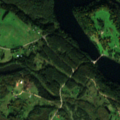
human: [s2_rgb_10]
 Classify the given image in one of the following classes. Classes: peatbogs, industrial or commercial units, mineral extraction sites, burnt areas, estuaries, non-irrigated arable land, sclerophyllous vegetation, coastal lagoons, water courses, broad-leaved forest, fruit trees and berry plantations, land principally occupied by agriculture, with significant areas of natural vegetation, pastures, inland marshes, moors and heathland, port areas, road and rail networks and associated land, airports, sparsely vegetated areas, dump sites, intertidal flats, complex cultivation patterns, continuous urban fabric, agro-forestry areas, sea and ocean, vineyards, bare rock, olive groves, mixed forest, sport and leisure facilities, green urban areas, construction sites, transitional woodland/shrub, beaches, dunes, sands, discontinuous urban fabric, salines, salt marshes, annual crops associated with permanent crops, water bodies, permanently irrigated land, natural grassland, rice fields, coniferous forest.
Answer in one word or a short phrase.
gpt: sport and leisure facilities, pastures, complex cultivation patterns, land principally occupied by agriculture, with significant areas of natural vegetation, mixed forest, water bodies